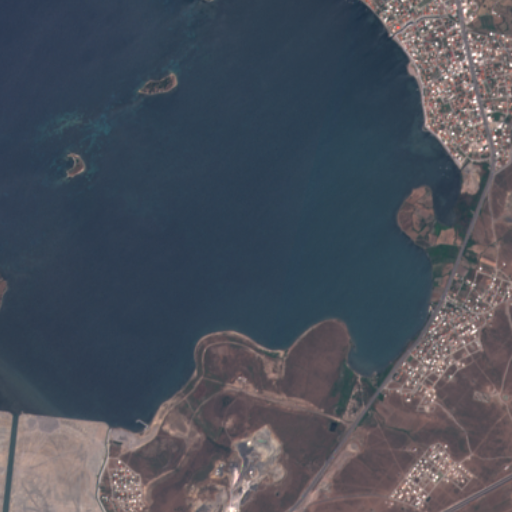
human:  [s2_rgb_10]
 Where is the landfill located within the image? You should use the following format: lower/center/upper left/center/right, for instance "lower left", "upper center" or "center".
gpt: The landfill is located in the center right of the image.
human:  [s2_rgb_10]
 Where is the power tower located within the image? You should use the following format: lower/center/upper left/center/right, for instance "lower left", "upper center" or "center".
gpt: The power tower is located in the lower right of the image.
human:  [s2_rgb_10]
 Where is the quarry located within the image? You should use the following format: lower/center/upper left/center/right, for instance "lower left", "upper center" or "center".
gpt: The quarry is located in the lower left of the image.
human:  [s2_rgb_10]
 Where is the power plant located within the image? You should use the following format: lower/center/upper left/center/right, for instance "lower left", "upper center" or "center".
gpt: There is no power plant in the image.